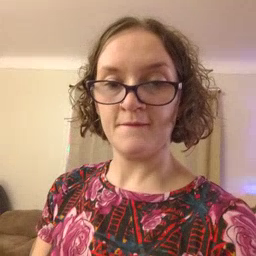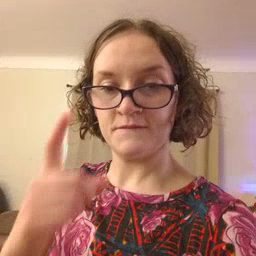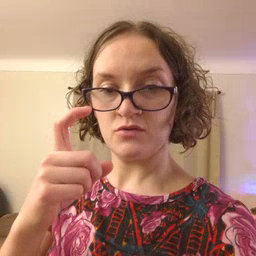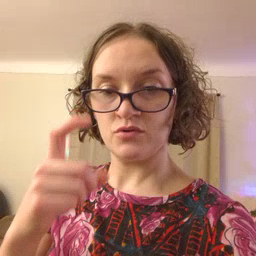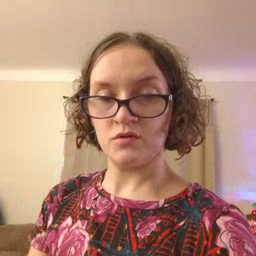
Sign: finger